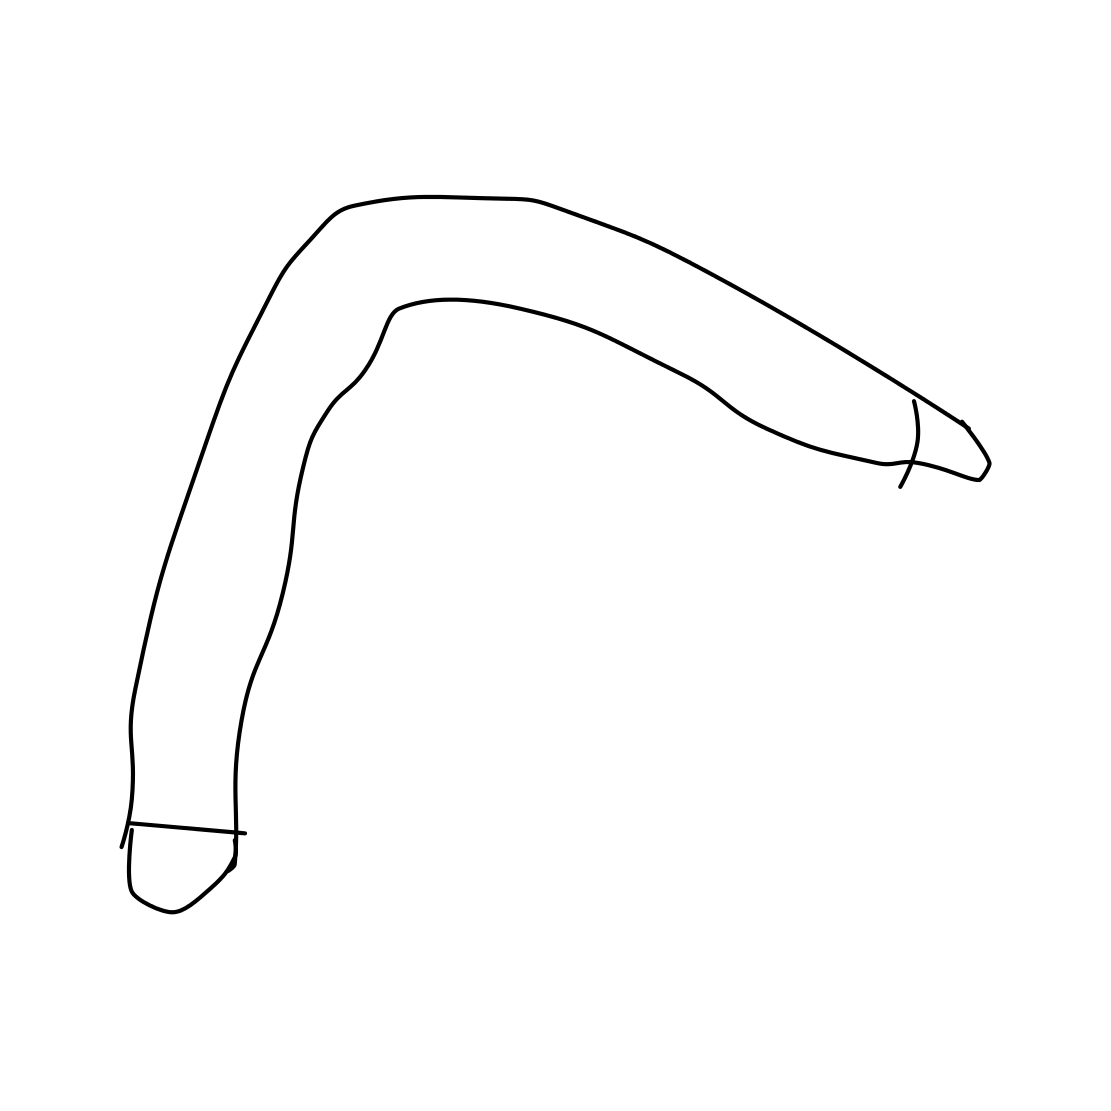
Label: boomerang